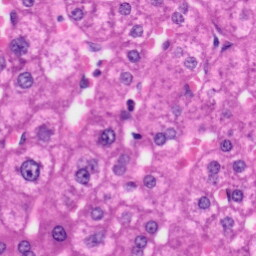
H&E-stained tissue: Liver